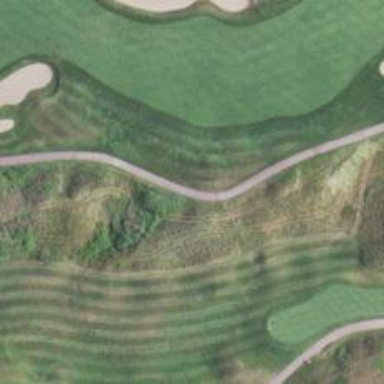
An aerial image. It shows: Path for golf carts.